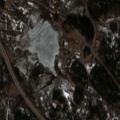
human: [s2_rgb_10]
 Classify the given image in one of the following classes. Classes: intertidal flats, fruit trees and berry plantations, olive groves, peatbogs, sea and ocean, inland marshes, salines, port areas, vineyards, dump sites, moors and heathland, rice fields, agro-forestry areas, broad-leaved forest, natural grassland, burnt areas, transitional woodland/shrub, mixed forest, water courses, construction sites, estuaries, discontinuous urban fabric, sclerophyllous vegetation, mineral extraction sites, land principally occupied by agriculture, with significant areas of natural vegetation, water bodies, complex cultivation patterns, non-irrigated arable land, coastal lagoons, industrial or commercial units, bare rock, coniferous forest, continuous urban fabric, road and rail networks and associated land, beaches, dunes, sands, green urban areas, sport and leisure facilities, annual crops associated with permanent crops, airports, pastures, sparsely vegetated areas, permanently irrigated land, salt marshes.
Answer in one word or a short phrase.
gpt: discontinuous urban fabric, coniferous forest, mixed forest